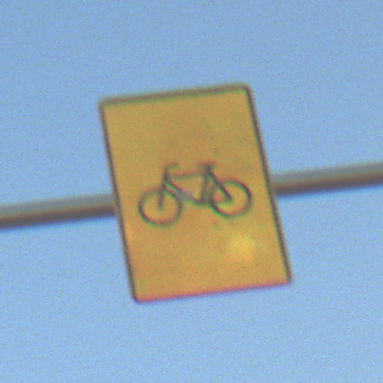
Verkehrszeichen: RadverkehrOhnePfeilsymbol
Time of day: SunriseSunset
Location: Outdoor (Special)
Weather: Clear
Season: NotSpecified
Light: Natural